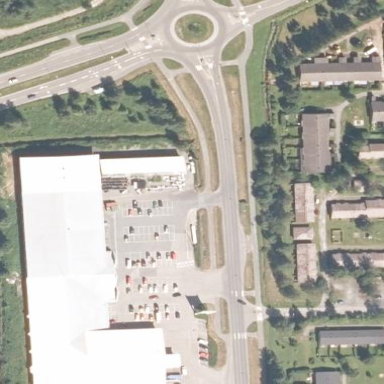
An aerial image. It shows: Retail area.